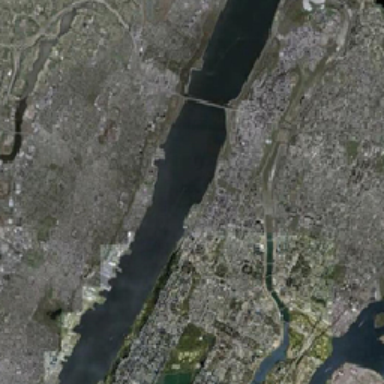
The bridge is on the large river in the urban area on both sides of it .